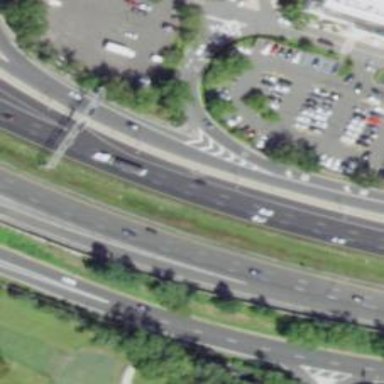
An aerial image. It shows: Motorway junction.